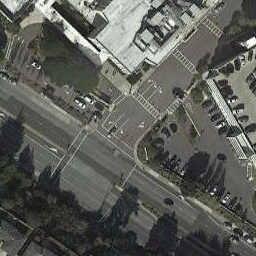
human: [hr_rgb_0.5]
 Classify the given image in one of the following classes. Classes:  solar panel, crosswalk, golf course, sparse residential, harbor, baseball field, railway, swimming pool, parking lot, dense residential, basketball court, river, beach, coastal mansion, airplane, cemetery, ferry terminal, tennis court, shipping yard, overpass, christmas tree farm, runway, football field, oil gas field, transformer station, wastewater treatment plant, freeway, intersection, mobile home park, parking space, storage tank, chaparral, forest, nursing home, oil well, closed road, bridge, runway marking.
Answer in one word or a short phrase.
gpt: intersection